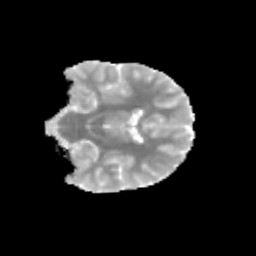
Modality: MD
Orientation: coronal
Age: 12
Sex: male
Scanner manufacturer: siemens
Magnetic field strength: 3 T
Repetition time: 3.8 s
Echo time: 0.07 s